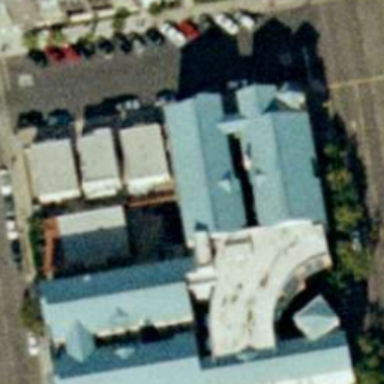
There are white and blue buildings .